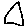
Label: triangle